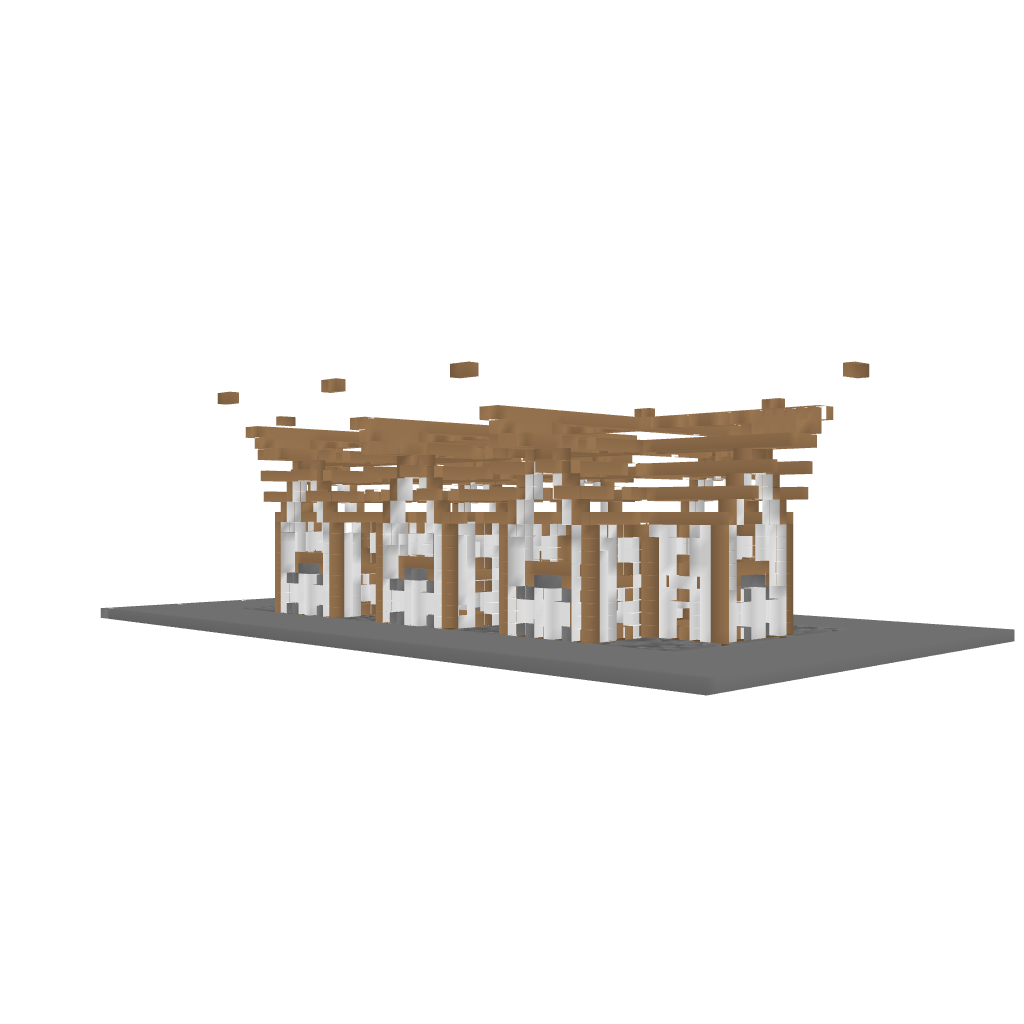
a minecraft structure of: Ordinary Medieval House bad low quality